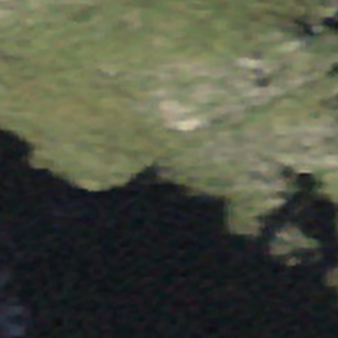
Label: other